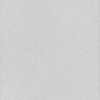
Label: dusty